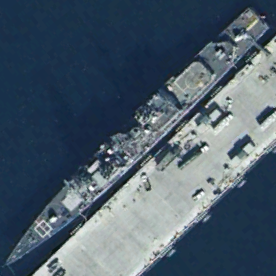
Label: cruiser